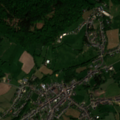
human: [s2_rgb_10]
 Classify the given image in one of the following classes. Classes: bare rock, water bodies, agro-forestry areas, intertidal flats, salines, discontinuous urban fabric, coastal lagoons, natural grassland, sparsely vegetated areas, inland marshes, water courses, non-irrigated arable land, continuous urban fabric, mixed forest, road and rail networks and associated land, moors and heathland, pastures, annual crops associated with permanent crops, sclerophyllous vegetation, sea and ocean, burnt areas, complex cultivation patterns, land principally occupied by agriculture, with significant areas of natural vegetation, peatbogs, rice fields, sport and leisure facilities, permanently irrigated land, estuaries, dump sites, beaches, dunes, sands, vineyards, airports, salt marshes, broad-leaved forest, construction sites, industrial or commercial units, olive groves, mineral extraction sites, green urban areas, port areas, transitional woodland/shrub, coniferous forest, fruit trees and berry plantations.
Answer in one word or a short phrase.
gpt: discontinuous urban fabric, pastures, complex cultivation patterns, mixed forest